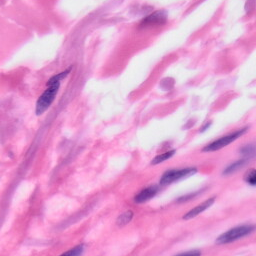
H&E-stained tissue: Skin